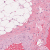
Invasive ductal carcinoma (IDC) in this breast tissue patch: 0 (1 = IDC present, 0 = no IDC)